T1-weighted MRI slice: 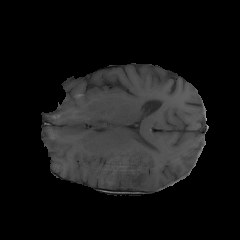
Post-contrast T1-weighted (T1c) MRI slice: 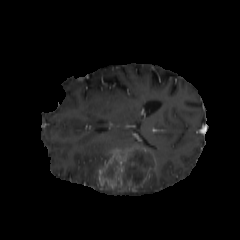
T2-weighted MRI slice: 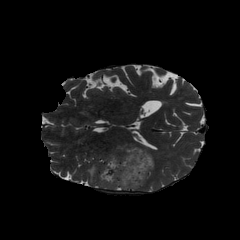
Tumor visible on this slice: yes